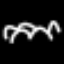
Label: squiggle